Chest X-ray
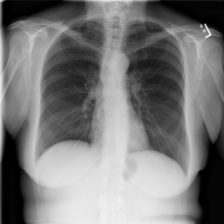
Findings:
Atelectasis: negative
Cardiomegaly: negative
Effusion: negative
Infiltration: negative
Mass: negative
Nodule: negative
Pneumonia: negative
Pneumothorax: negative
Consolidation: negative
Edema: negative
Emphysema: negative
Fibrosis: negative
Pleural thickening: negative
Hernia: negative